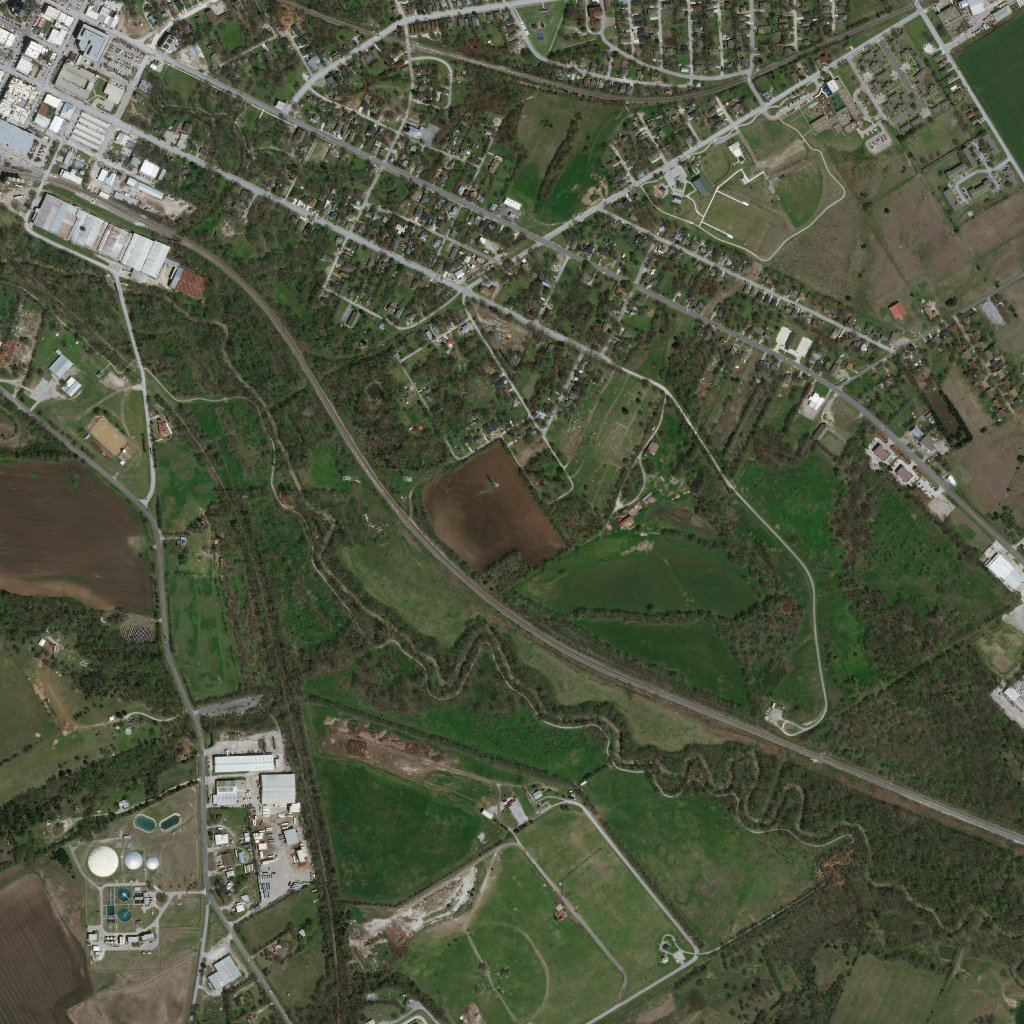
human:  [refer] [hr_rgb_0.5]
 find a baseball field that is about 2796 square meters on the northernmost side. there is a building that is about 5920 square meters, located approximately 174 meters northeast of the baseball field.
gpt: <box>[[68, 14, 71, 18, 0]]</box>